Interaction volume radius: 5 \u00c5
Interaction volume height: 20 \u00c5
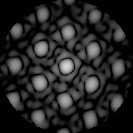
Disorder parameter: 0.2124